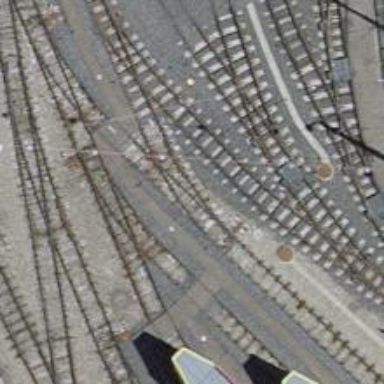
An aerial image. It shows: Tram railway running through yard with contact lines for electrification.